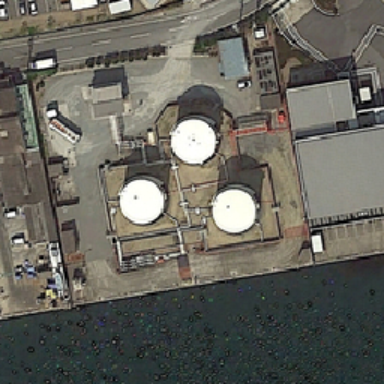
Three white storage tanks with several buildings on both sides between the river and the highway .